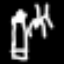
Label: pencil